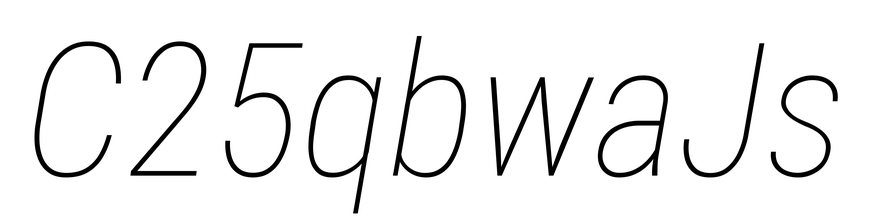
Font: Roboto-Italic_Condensed_Thin_Italic